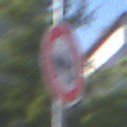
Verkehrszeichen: VerbotKraftfahrzeugeZuegeNichtSchneller25
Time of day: MorningAfternoon
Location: Outdoor (Urban)
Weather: Clear
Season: NotSpecified
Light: Natural